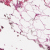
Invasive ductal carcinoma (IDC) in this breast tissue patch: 0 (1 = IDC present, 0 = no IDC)